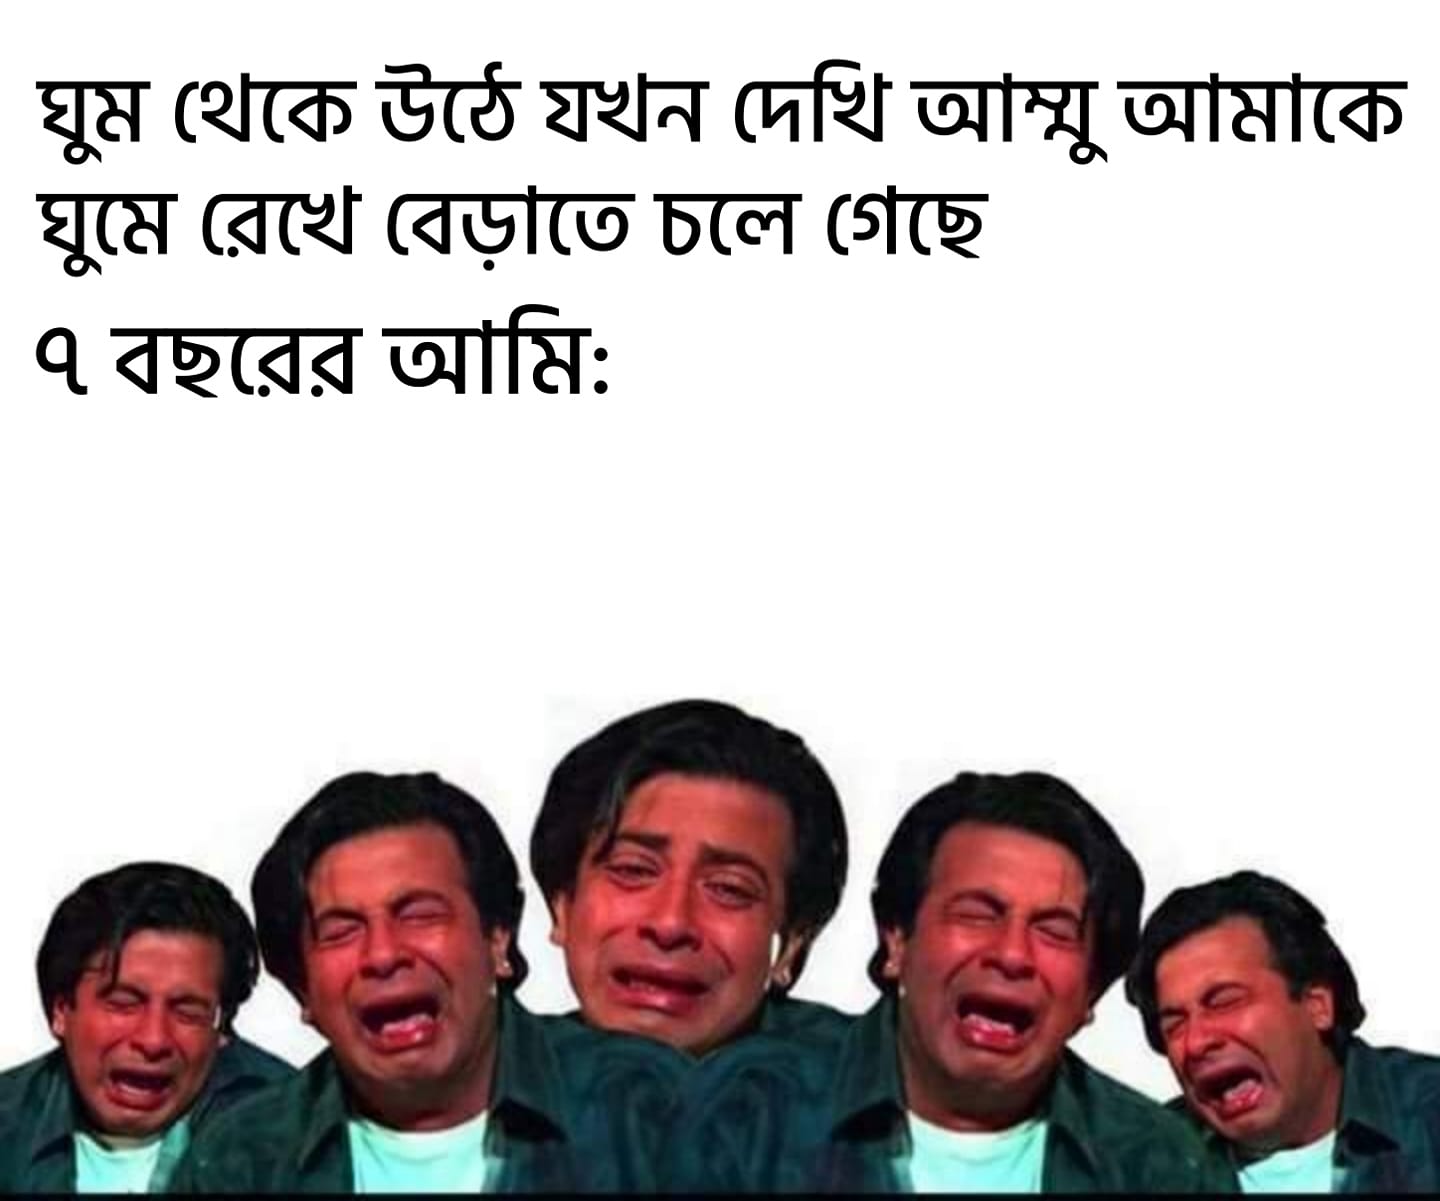
Caption: ঘুম থেকে উঠে যখন দেখি আম্মু আমাকে ঘুমে রেখে বেড়াতে চলে গেছে     ৭ বছরের আমি:
Label: non-hate